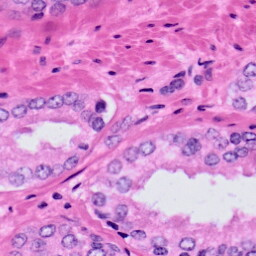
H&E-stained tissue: Prostate